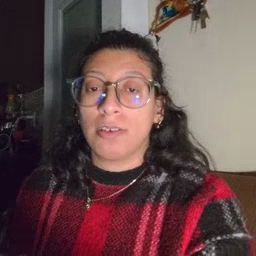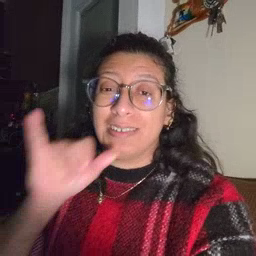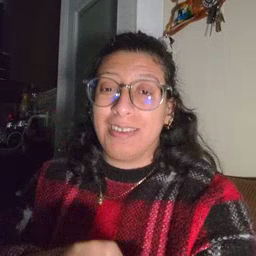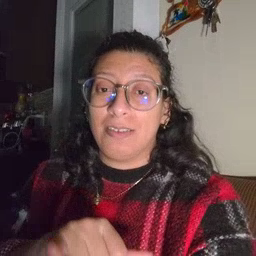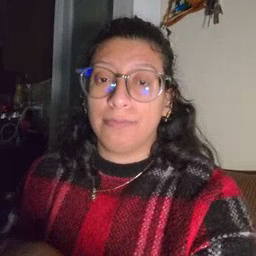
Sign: stay